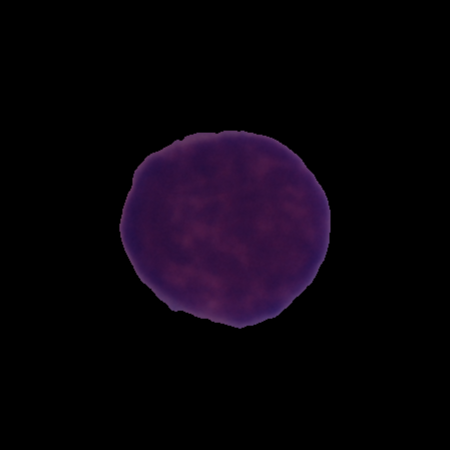
Label: cancer